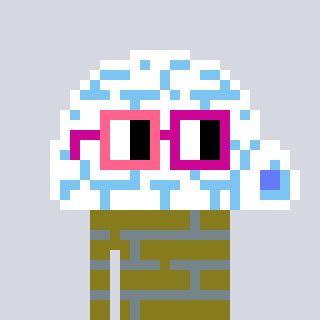
a pixel art character with square pink and red glasses, a igloo-shaped head and a gunk-colored body on a cool background